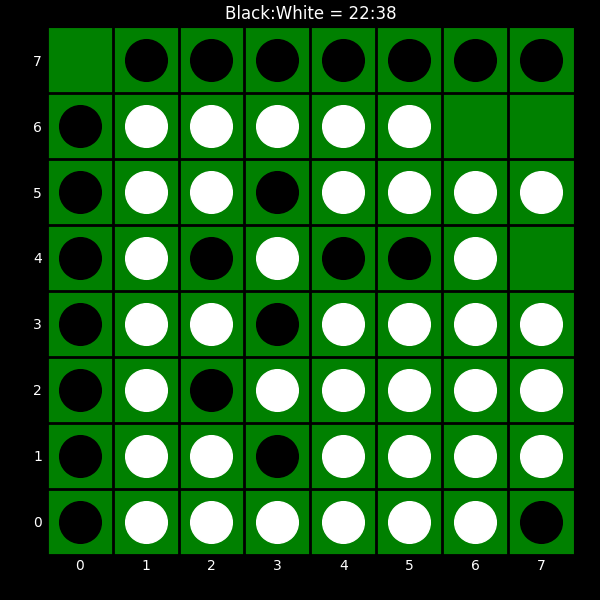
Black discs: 22
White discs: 38